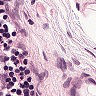
Metastatic tissue present: no